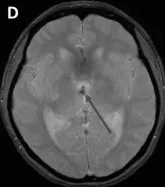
Hypointense signal on the gradient-echo (T2*) (black arrow.
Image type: radiology (mri)